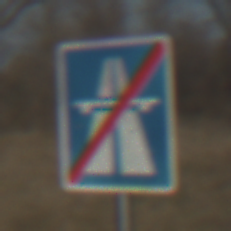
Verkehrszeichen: EndeAutbahn
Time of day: MorningAfternoon
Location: Outdoor (Nature)
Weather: PartlyCloudy
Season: NotSpecified
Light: Natural